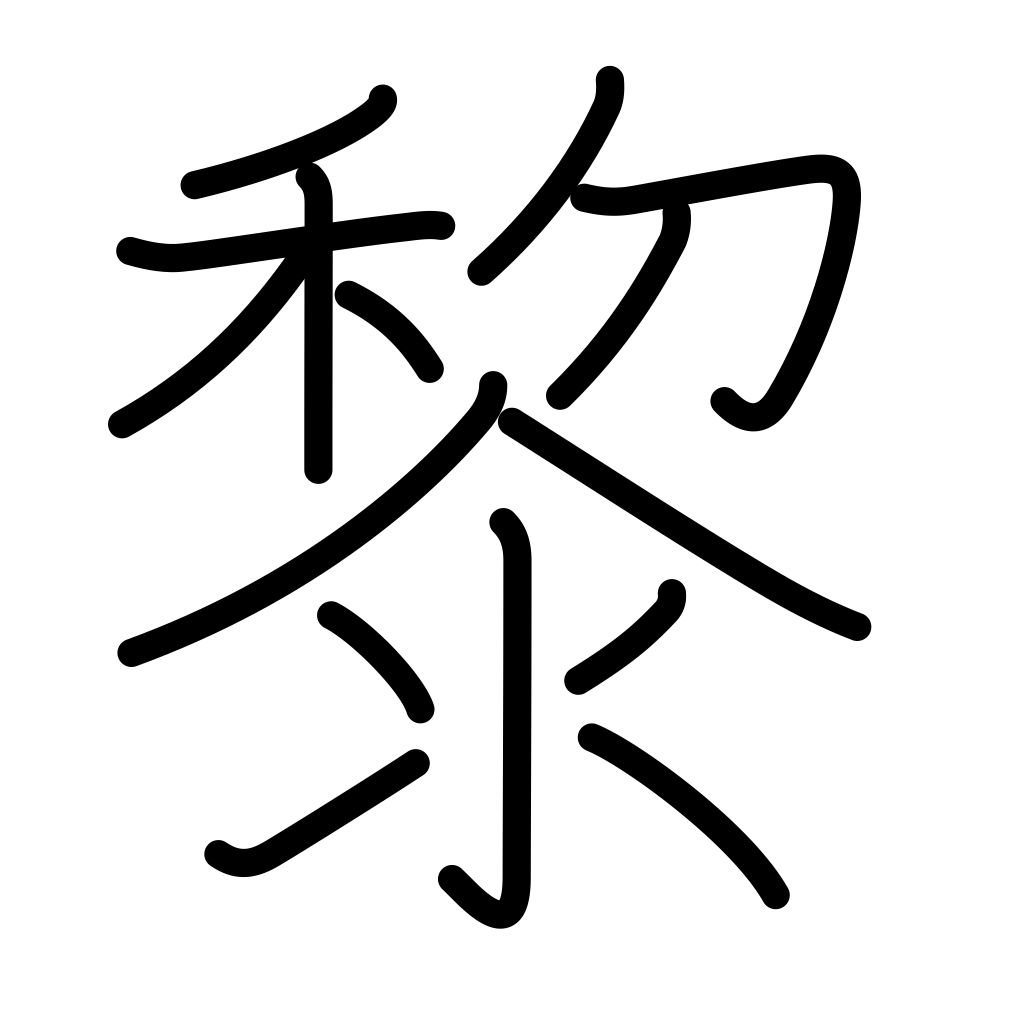
Meaning: dark, black, many